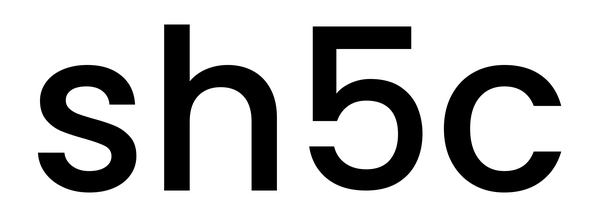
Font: Poppins-Medium